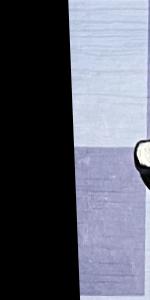
Label: Empty